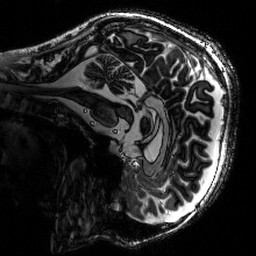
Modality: MP2RAGE
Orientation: sagittal
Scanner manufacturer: siemens
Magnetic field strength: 6.98 T
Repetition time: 4.73 s
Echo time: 0.00191 s